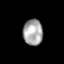
Tissue: skin
Cell type: Epithelial cells
Senescence score: 0.2614
Nuclear area (px): 499
Mean DAPI intensity: 167.425